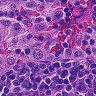
Metastatic tissue present: no